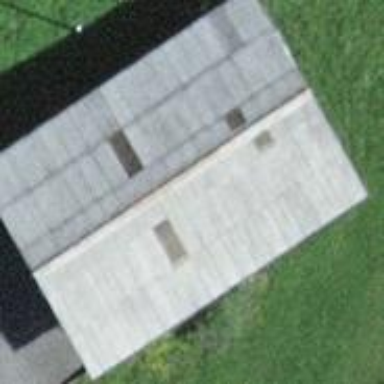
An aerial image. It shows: Garage.